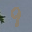
Label: 9